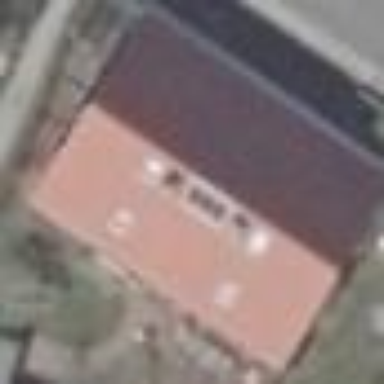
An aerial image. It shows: Residential building.